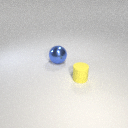
large blue metal sphere to the left of small yellow rubber cylinder